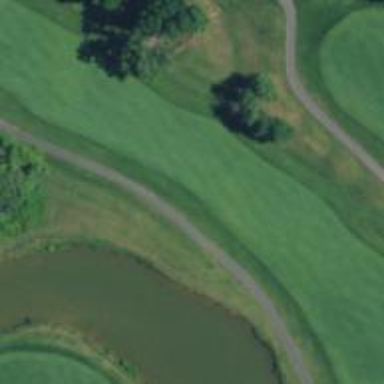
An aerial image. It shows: View of golf hole.